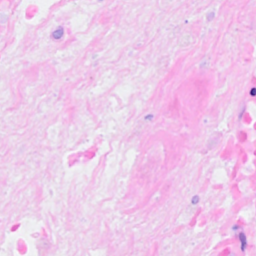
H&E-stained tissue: Breast